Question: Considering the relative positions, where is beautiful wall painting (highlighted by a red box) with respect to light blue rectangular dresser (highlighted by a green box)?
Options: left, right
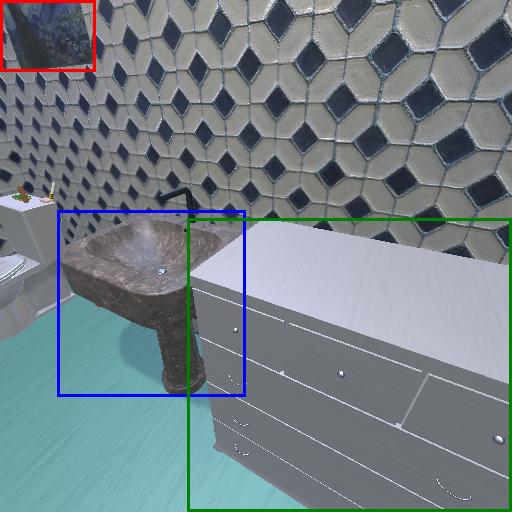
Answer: left